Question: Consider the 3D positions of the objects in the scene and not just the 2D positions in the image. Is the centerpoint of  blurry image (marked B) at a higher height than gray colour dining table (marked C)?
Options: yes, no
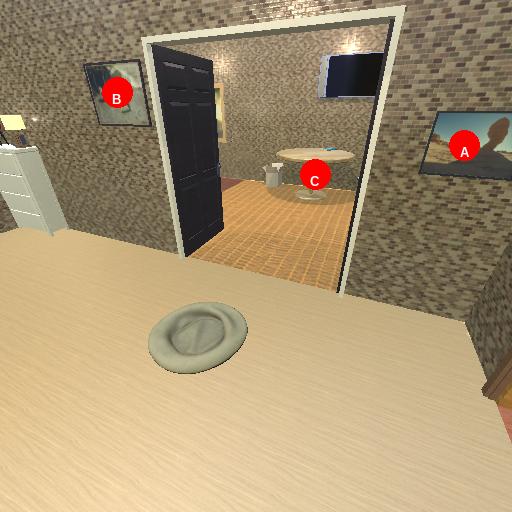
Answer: yes